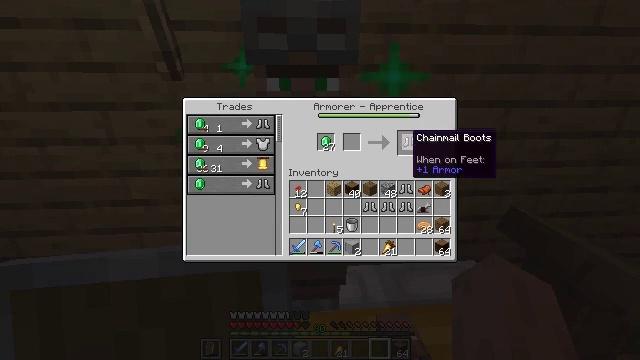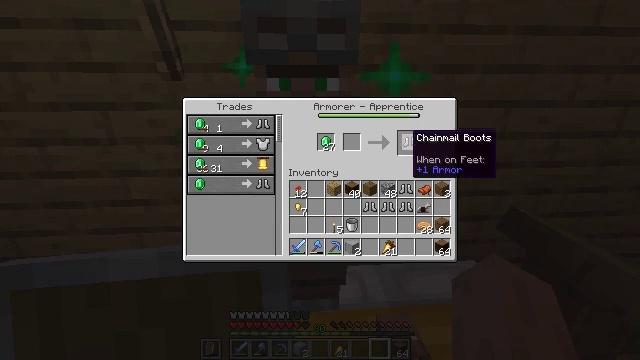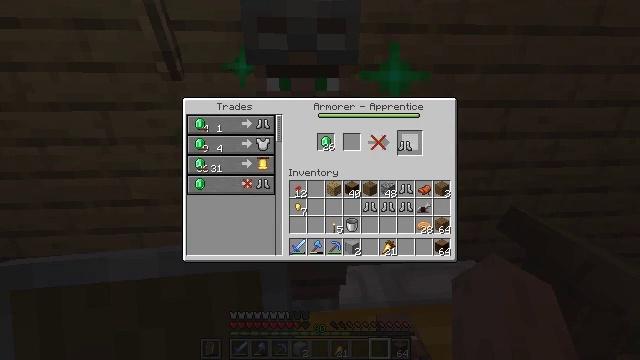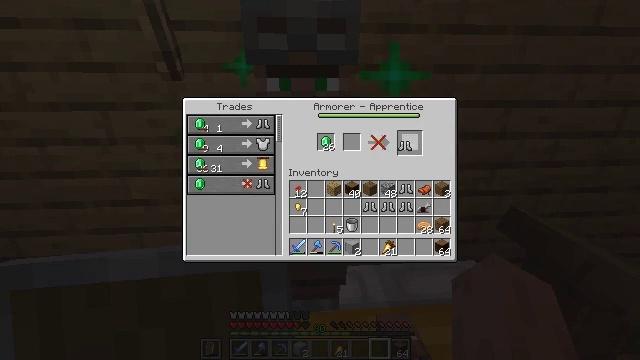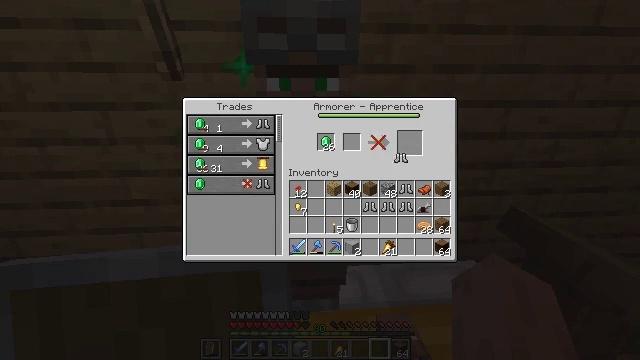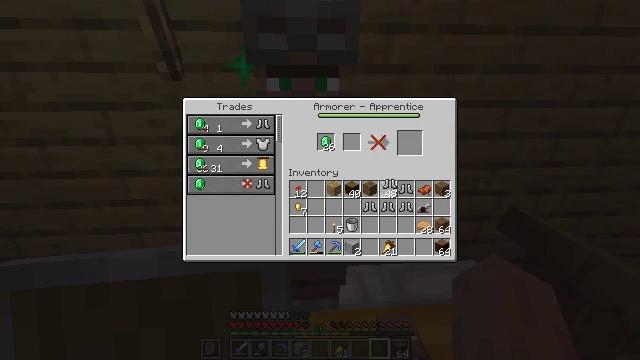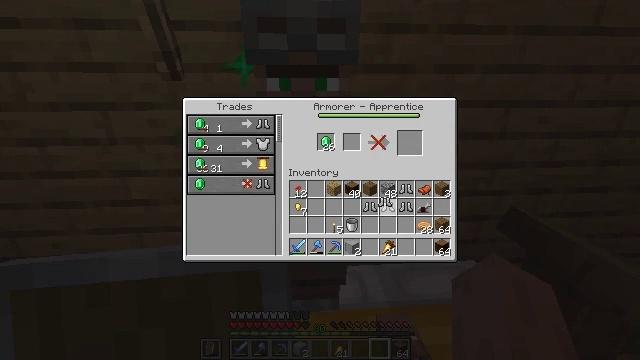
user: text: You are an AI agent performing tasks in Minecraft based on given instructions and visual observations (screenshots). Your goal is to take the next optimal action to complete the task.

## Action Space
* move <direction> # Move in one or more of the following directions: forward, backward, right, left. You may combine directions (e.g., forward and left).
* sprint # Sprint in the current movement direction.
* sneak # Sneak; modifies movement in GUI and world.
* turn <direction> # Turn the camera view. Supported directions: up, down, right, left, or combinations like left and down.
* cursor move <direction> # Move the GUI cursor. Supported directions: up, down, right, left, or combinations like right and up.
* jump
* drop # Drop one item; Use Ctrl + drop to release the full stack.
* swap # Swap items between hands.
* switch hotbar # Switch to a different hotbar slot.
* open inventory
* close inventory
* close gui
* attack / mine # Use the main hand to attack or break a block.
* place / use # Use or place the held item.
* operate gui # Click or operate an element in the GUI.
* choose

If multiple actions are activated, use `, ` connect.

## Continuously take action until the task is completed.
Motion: motion action
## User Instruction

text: Put the necessary materials in the crafting grid to make chainmail boots.
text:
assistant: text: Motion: no_op
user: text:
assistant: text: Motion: operate gui
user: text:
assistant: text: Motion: operate gui
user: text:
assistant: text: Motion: cursor move down, operate gui
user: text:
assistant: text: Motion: cursor move left and down
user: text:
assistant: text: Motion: cursor move down
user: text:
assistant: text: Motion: no_op